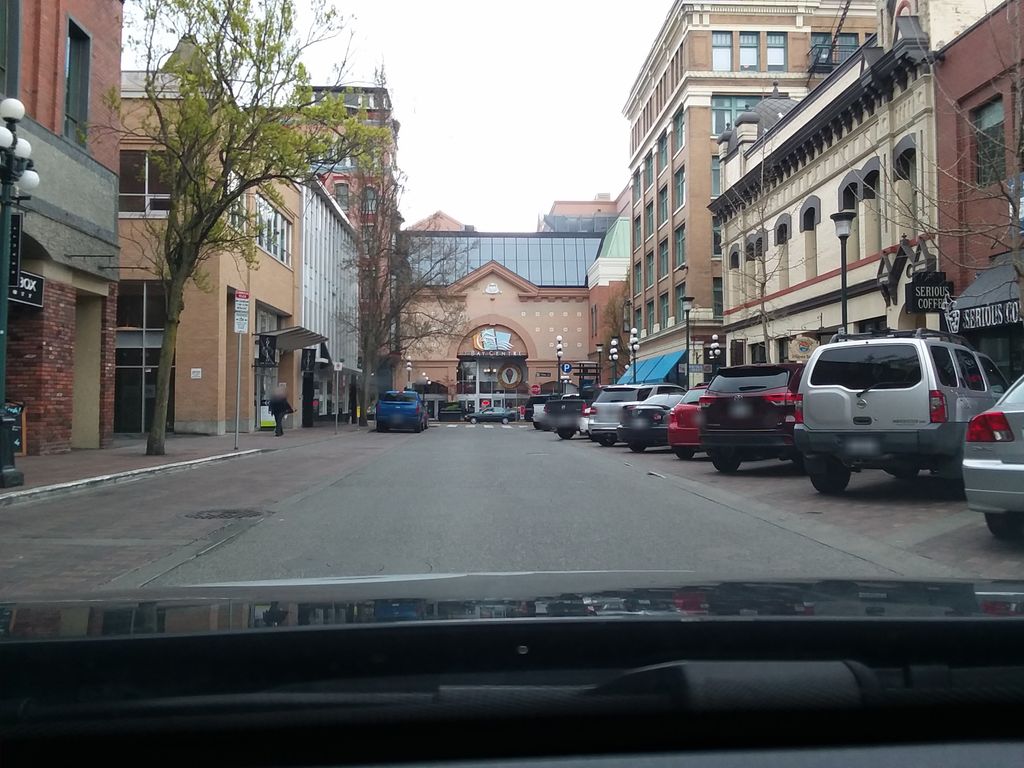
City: victoria